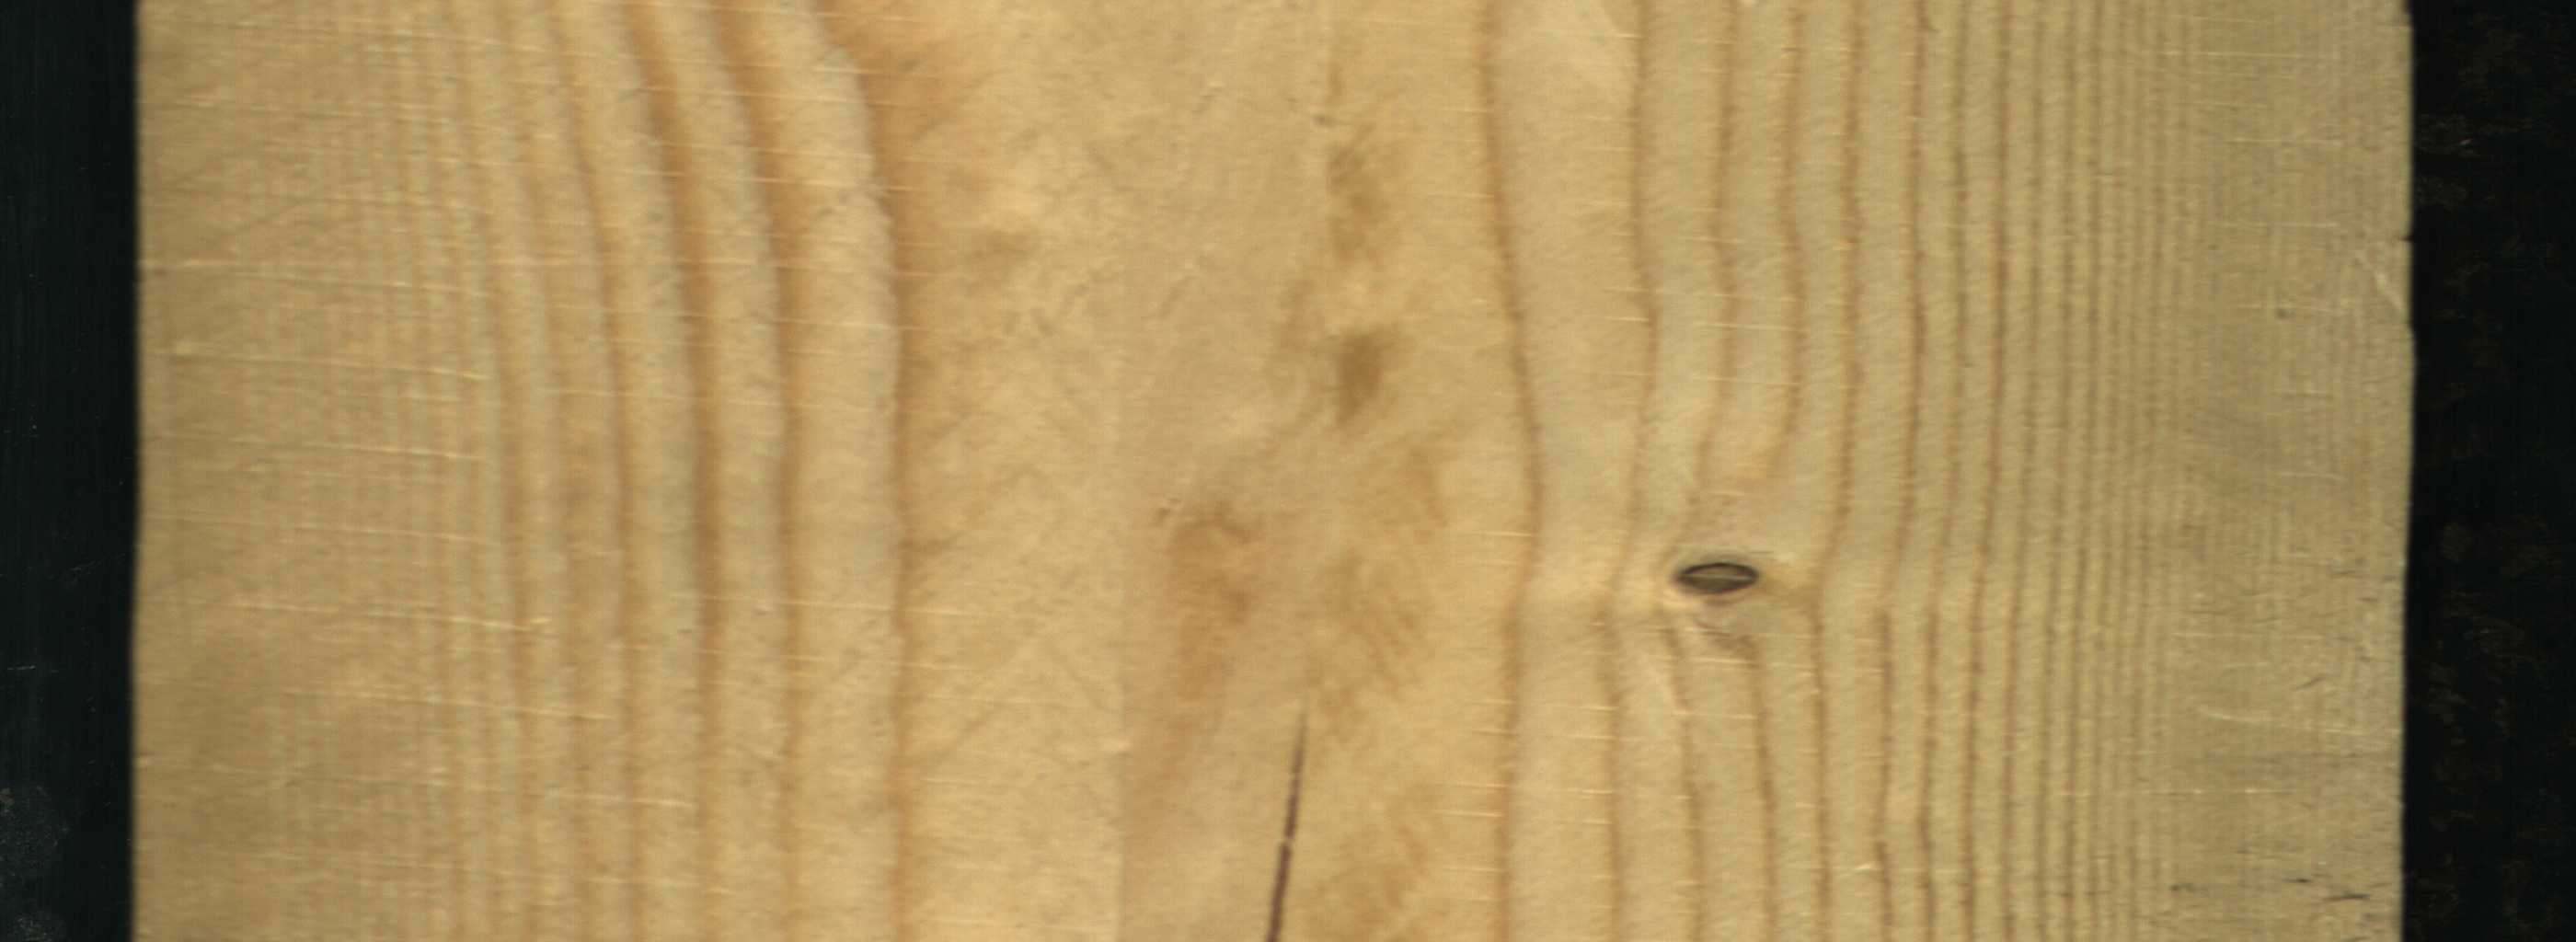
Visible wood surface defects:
Crack
Live_Knot